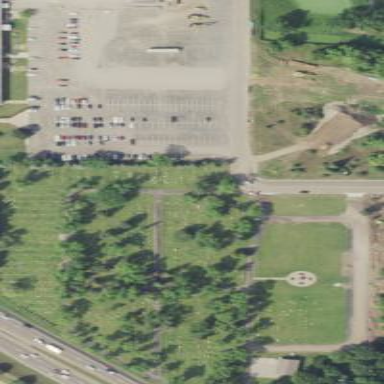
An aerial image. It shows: Cemetery.